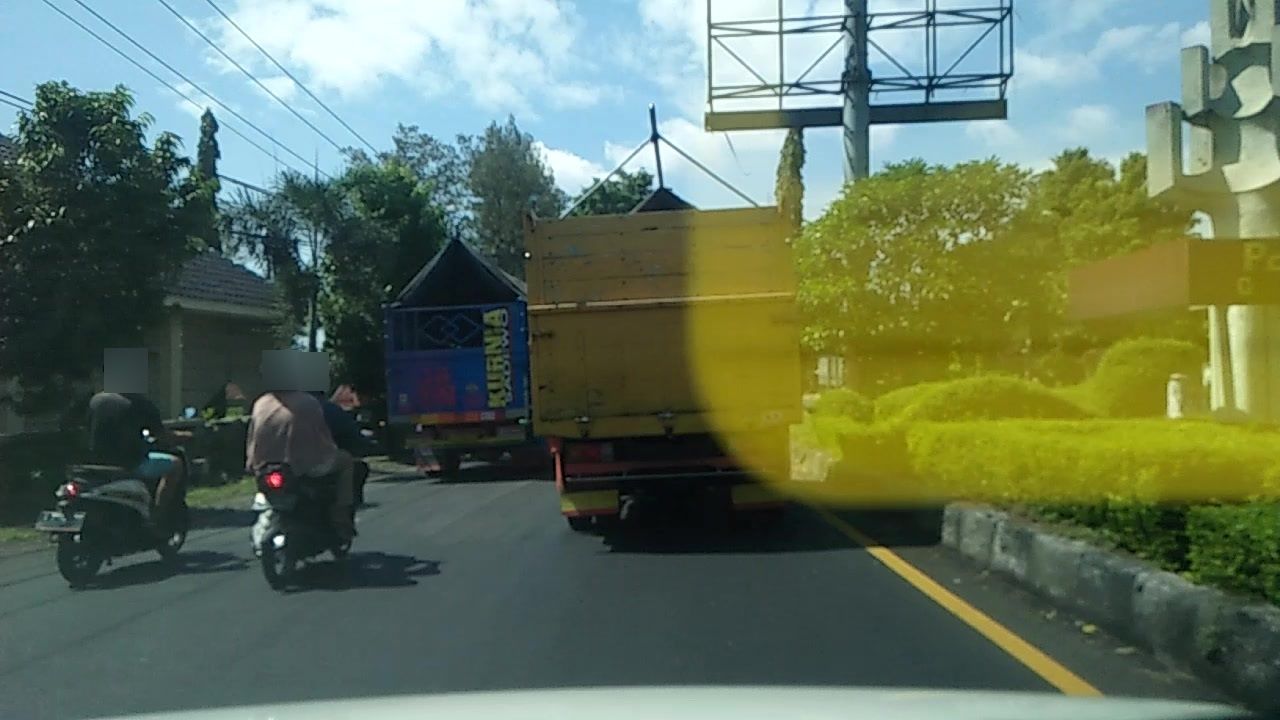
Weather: clear
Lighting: day
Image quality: good
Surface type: driving surface
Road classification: trunk
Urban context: urban centre
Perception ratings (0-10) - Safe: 1.81, Lively: 4.68, Beautiful: 5.68, Boring: 5.49, Depressing: 4.65, Wealthy: 1.23